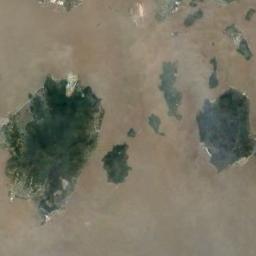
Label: island